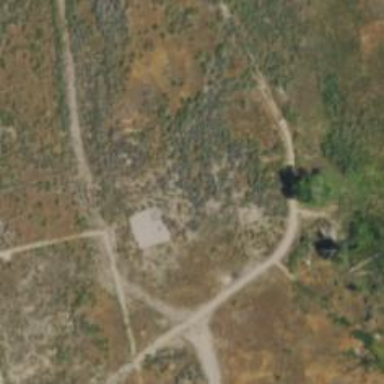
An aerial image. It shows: Ruins of archaeological site with historic significance.